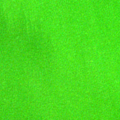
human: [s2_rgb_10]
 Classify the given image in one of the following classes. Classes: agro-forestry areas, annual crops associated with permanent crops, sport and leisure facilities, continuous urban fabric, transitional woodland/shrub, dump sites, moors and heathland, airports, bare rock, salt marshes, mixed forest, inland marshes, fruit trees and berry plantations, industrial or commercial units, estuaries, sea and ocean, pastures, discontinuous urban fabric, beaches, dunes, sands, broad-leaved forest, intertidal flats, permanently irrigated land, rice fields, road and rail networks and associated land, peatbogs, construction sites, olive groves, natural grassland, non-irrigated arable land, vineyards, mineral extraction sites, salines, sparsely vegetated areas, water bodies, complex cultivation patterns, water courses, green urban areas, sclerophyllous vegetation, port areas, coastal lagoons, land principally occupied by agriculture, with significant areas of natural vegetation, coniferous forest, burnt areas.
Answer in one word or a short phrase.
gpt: coastal lagoons